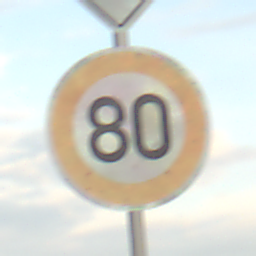
Verkehrszeichen: Geschwindigkeit80
Zusatzzeichen oben: EndeVorfahrtsstrasse
Umgebung: Outdoor, RoadRail
Tageszeit: SunriseSunset
Wetter: PartlyCloudy
Licht: Natural
Jahreszeit: NotSpecified
Kontrast: LowContrast